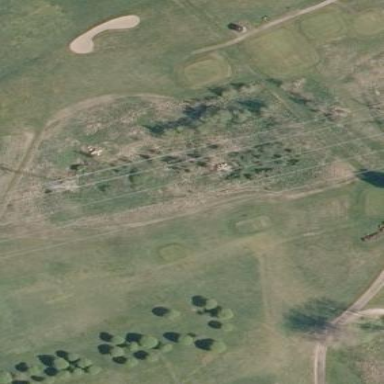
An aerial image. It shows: Rough area on grassy golf course.